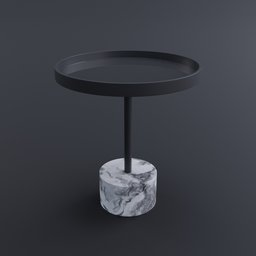
Label: furniture